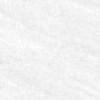
Label: change